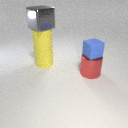
small blue rubber cube to the right of large yellow rubber cylinder